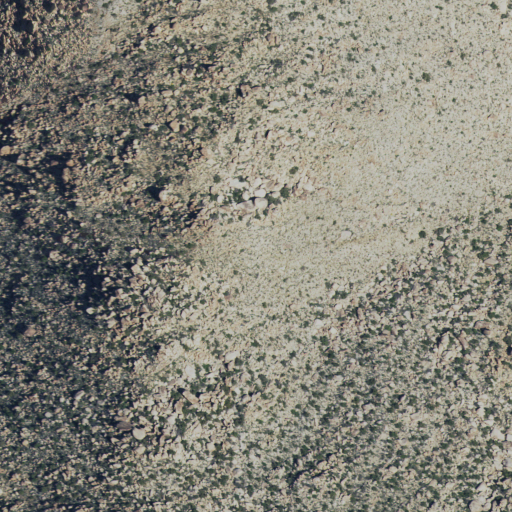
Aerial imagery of mountains in California named Sawtooth Mountains containing shrub and barren land